Question: I'm trying to split a page into different shapes, as shown in this image:

The problem is I'm trying to create divs as the shapes in the image so I can put content in them and by changing the css styles change their colors and give them effects with JavaScript,
Searching the net I did come across some sites like <URL> to create CSS Triangles, but that's not exactly what I want because I cant put content in such a div and cant get exactly the shapes I need, I was thinking maybe I could get such results with the element, but i don't really know if its logical to use instead of and can get the effect I want?
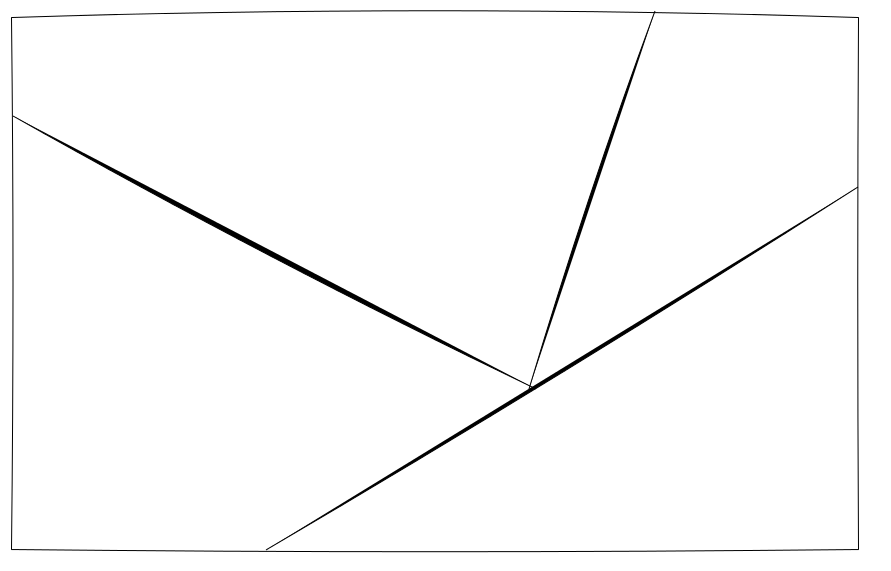
Answer: hmm, you can use css3 transformations (rotation):
HTML:
'''
<div class="shape1">
<div class="shape1-content"> ... </div>
</div>
'''
CSS :
'''
.shape1 {
-webkit-transform: rotate(45deg);
}
.shape1-content {
-webkit-transform: rotate(-45deg);
}
'''
Of course, you shoud apply other styles (position: absolute, and others).
UPDATE:
copy'n'paste this code to see live example:
'''
<html>
<head>
<style>
.wrapper {
border: 1px solid #ff8888;
height: 480px;
left: 50%;
margin: -240px 0 0 -320px;
overflow: hidden;
position: absolute;
top: 50%;
width: 640px;
}
.shape1 {
-webkit-transform: rotate(15deg);
-moz-transform: rotate(15deg);
background-color: #fff;
border: 1px solid black;
height: 50%;
left: -25%;
position: absolute;
top: 70%;
width: 150%;
}
.shape1-content {
-webkit-transform: rotate(-15deg);
-moz-transform: rotate(-15deg);
padding-left: 230px;
}
.shape2 {
-webkit-transform: rotate(15deg);
-moz-transform: rotate(15deg);
background-color: #fff;
border: 1px solid #88ff88;
bottom: 244px;
height: 100%;
position: absolute;
right: 50%;
width: 100%;
}
.shape2-content {
-webkit-transform: rotate(-15deg);
-moz-transform: rotate(-15deg);
bottom: 10px;
position: absolute;
right: 10px;
}
.shape3 {
-webkit-transform: rotate(30deg);
-moz-transform: rotate(30deg);
border: 1px solid #8888ff;
bottom: 40%;
height: 100%;
position: absolute;
right: 20%;
width: 100%;
}
.shape3-content {
-webkit-transform: rotate(-30deg);
-moz-transform: rotate(-30deg);
bottom: 50%;
position: absolute;
right: 10px;
}
</style>
</head>
<body>
<div class="wrapper">
<div class="shape3">
<div class="shape3-content">Hi there!</div>
</div>
<div class="shape1">
<div class="shape1-content">Hi there!</div>
</div>
<div class="shape2">
<div class="shape2-content">Hi there!</div>
</div>
</div>
</body>
</html>
'''